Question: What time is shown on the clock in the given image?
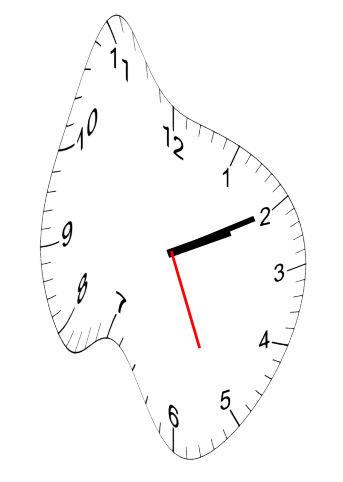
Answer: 02:10:26